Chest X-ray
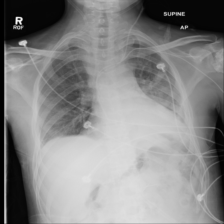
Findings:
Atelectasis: positive
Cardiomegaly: negative
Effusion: negative
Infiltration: negative
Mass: negative
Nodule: negative
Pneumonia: negative
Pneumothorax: negative
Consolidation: positive
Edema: negative
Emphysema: negative
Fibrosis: negative
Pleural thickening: positive
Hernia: negative